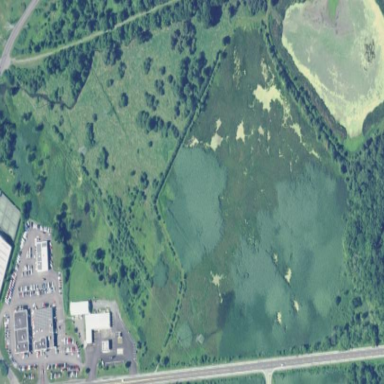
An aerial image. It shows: Marsh wetland.